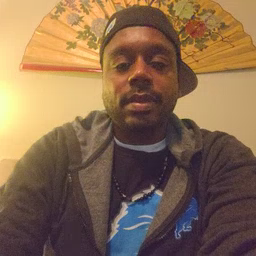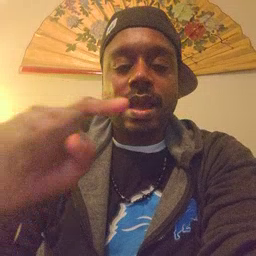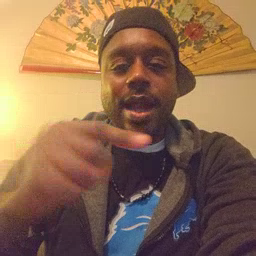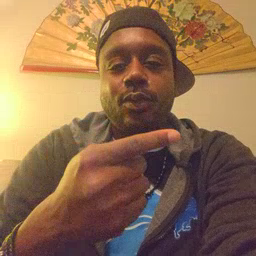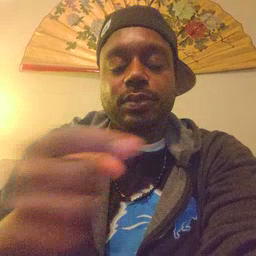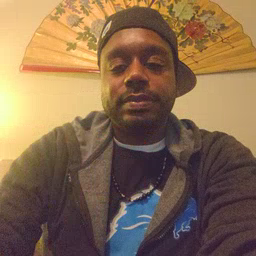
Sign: owie